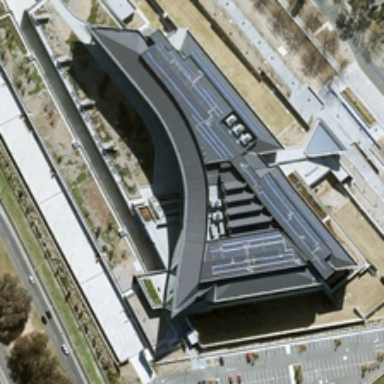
A road and a parking lot are near a large building .